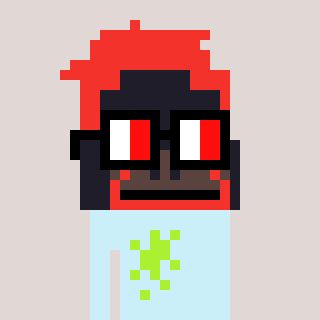
a pixel art character with square glasses with black frames and red eyes, a orangutan-shaped head and a cold-colored body on a warm background